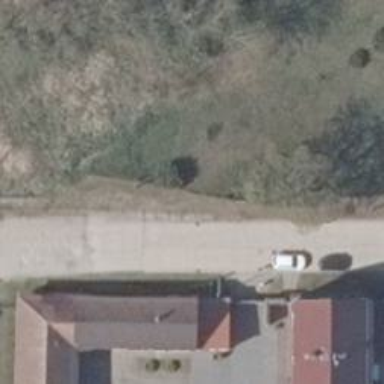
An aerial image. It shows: Residential road made of concrete plates.